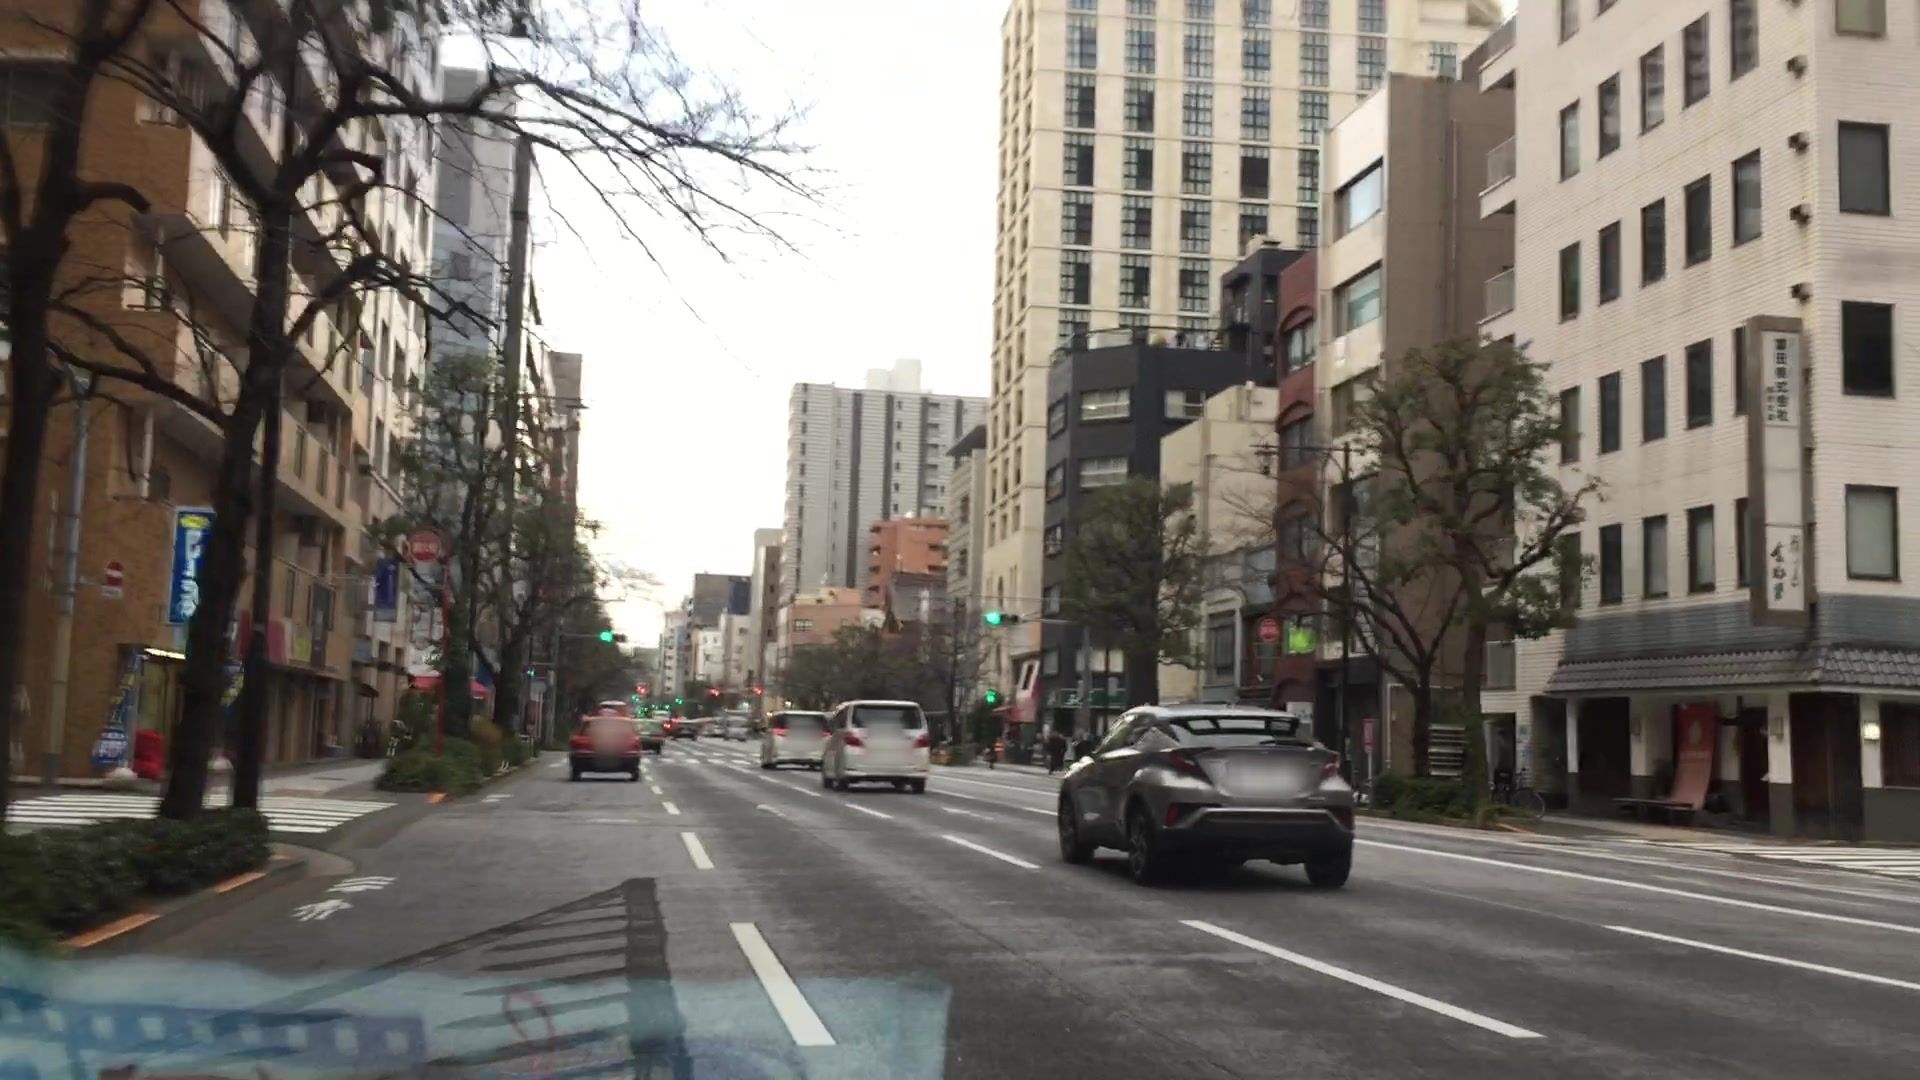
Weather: cloudy
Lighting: day
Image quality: good
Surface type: driving surface
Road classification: footway
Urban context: urban centre
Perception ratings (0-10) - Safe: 6.08, Lively: 8.74, Beautiful: 6.75, Boring: 1.37, Depressing: 5.04, Wealthy: 4.67